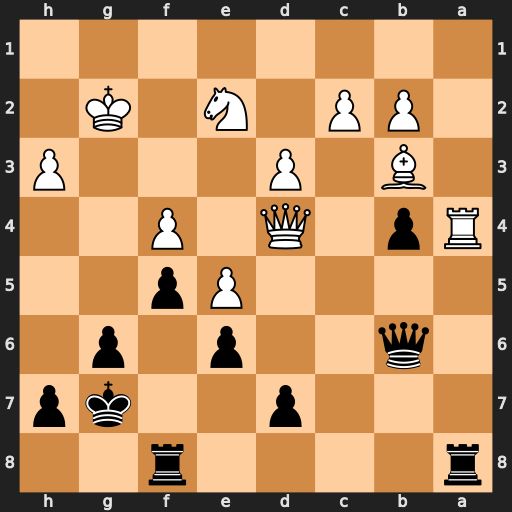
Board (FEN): r4r2/3p2kp/1q2p1p1/4Pp2/Rp1Q1P2/1B1P3P/1PP1N1K1/8
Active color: b
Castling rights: -
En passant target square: -
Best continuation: Qc6+ Kf2 Rxa4 Bxa4 Qxa4